Field crop: maize
Growth stage: 1
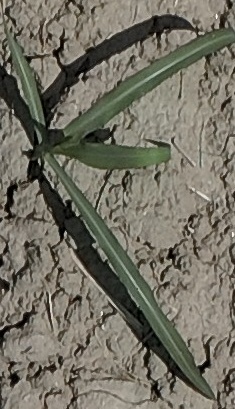
Species: sorghum